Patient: sex M, age 76
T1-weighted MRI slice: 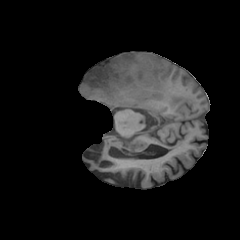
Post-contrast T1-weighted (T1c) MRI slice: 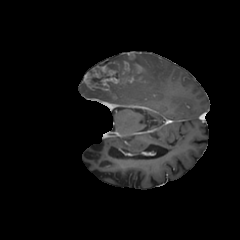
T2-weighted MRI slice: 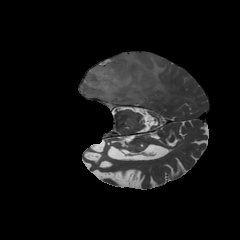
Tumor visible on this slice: yes
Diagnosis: Glioblastoma, IDH-wildtype
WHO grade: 4